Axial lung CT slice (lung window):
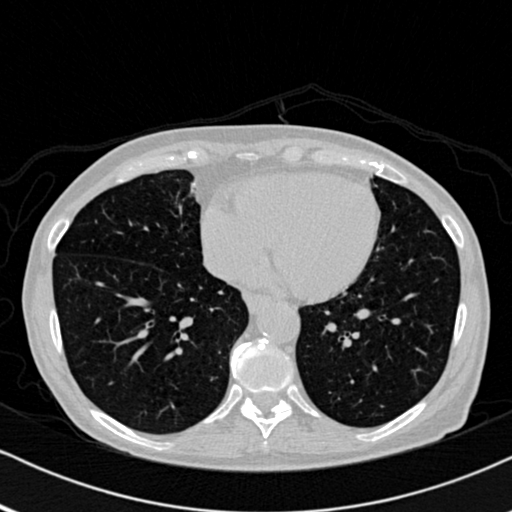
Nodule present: no